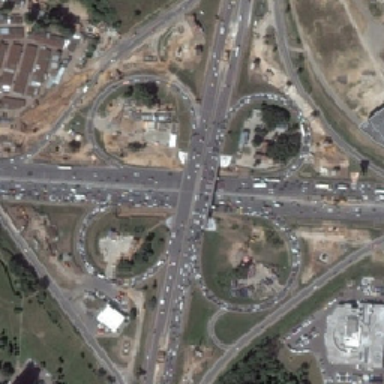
Many cars travel on the viaduct .